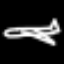
Label: airplane